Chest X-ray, PA view. Patient: 55 years old, sex M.
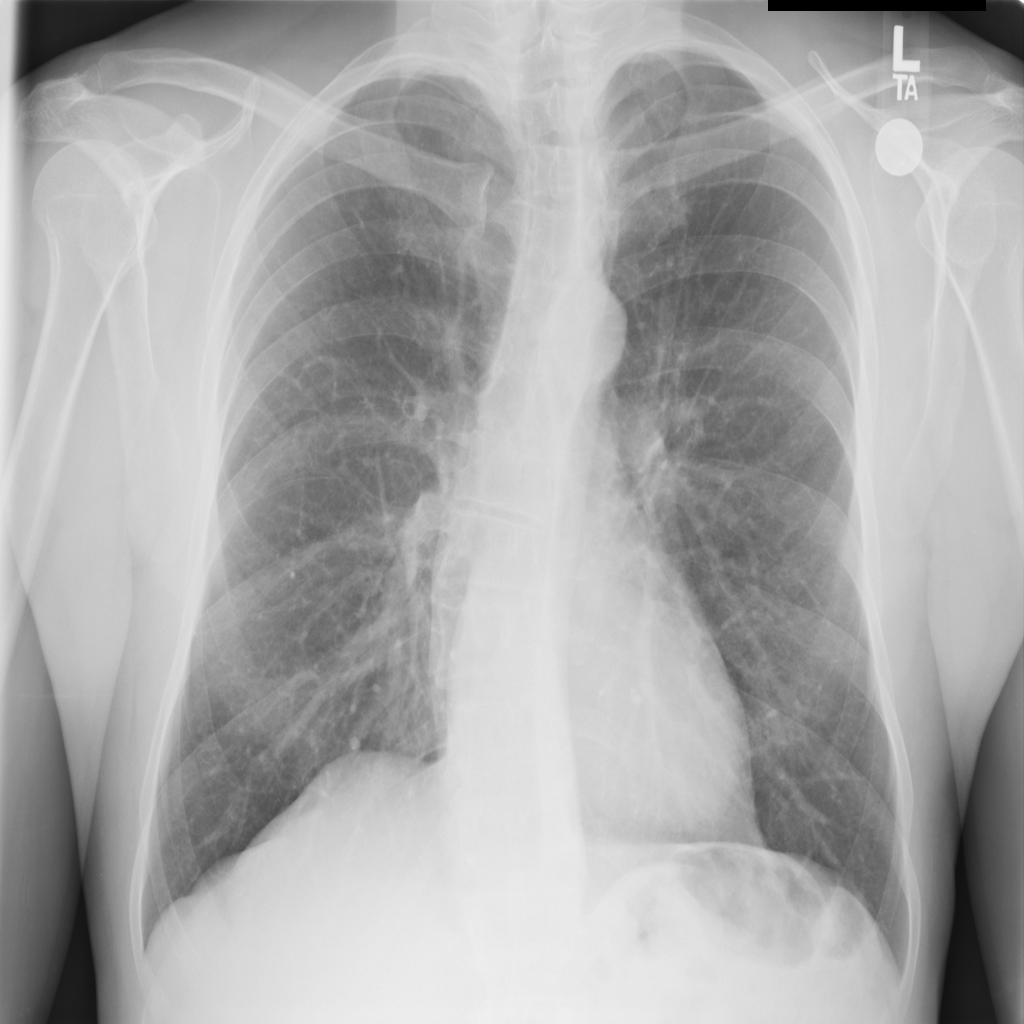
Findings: No Finding